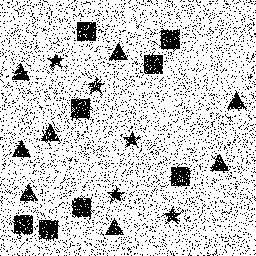
Squares: 8
Triangles: 8
Stars: 5
Total shapes: 21